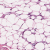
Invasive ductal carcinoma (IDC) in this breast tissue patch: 1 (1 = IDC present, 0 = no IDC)